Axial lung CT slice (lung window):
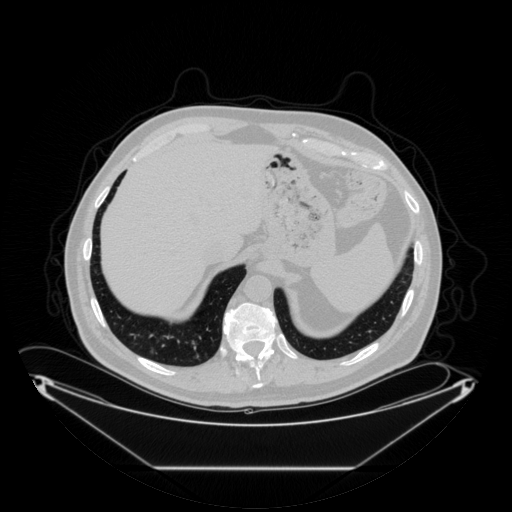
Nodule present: no